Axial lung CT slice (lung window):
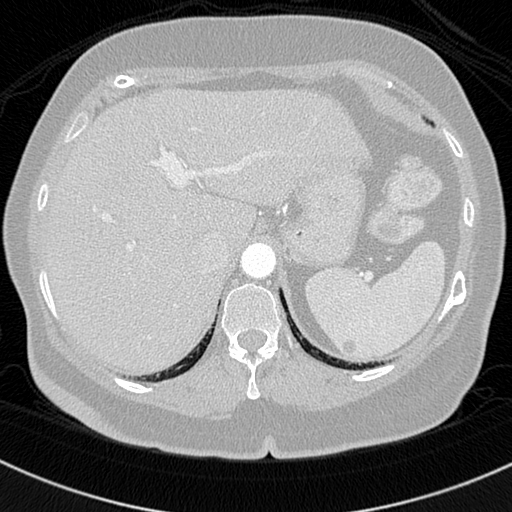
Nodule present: no